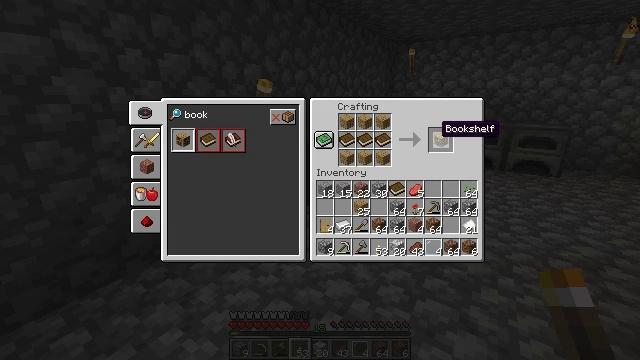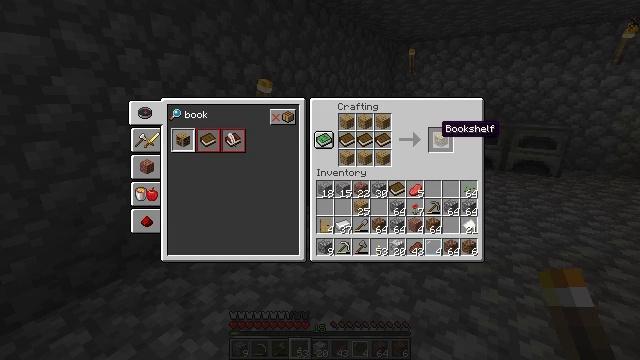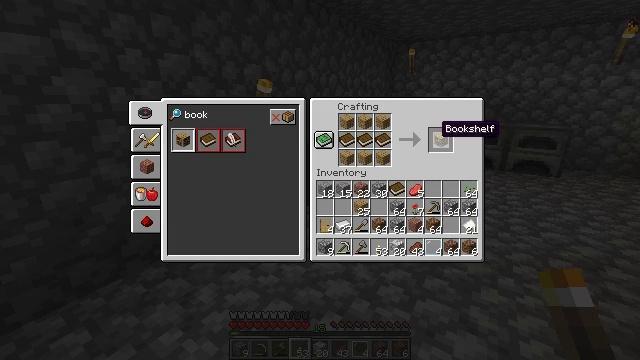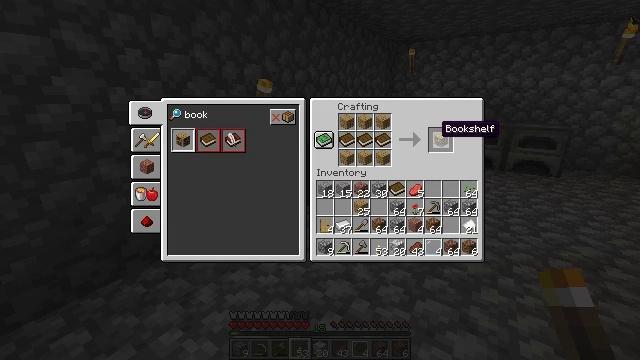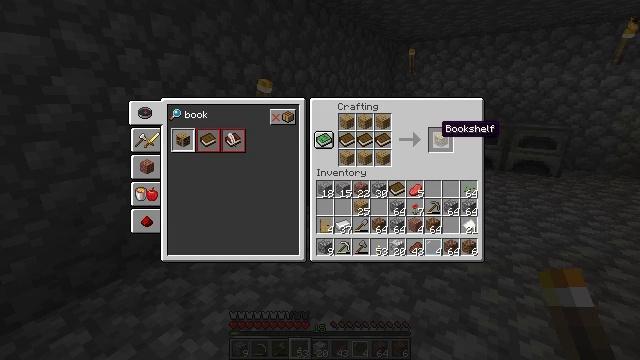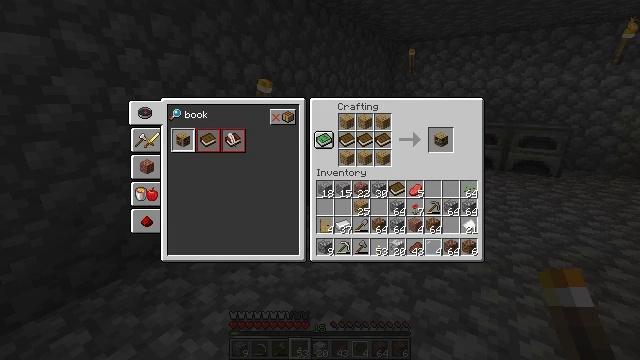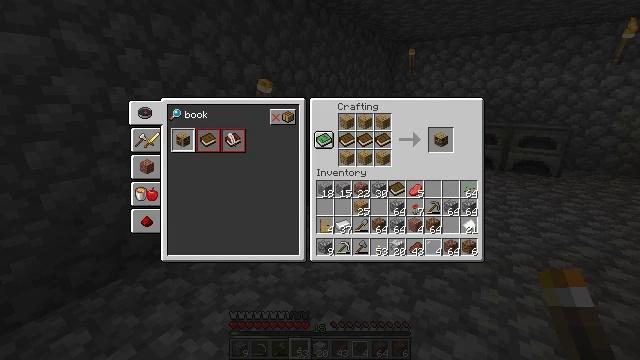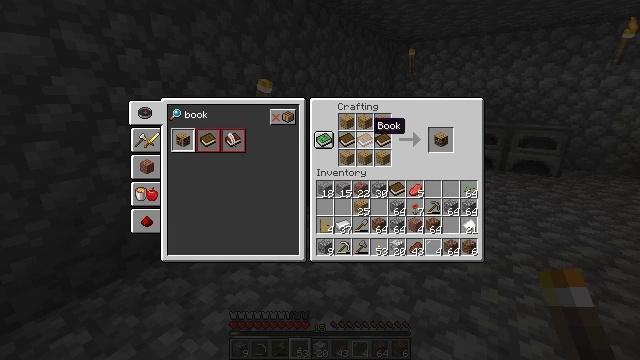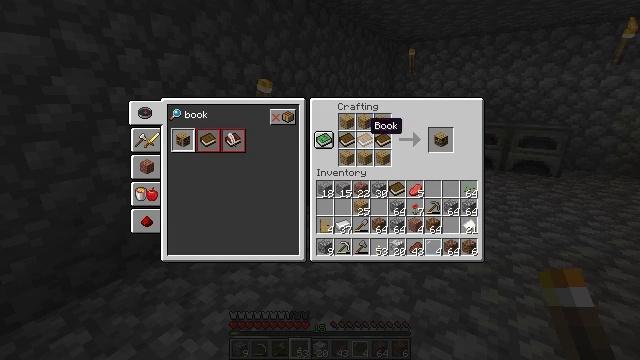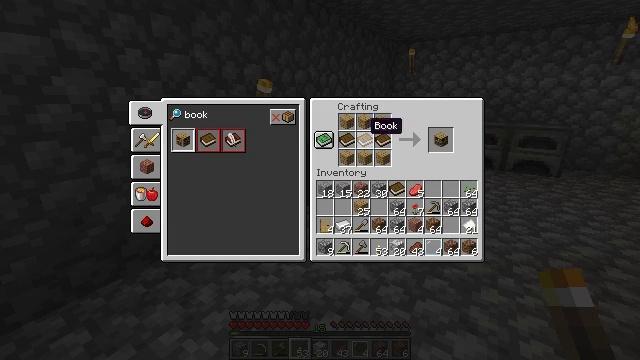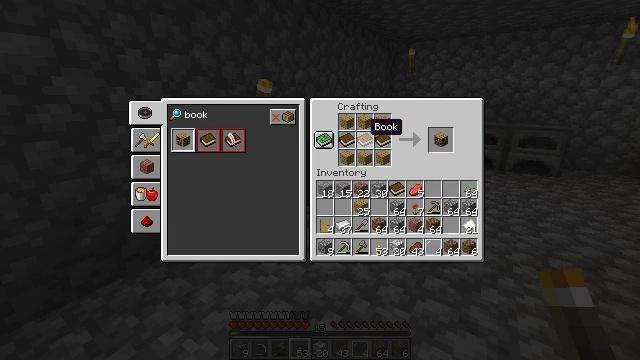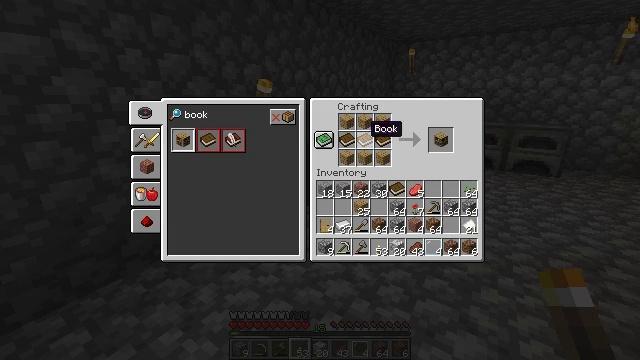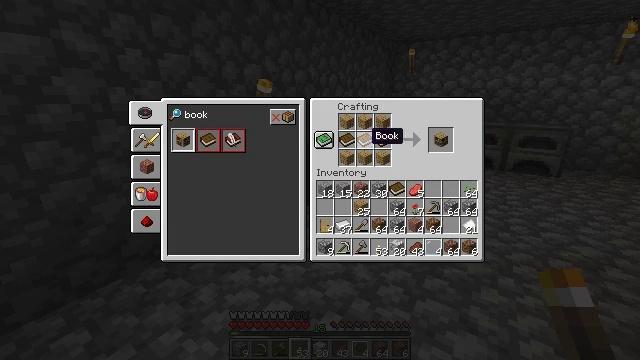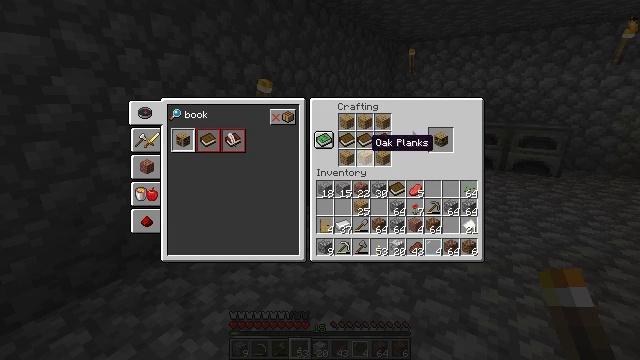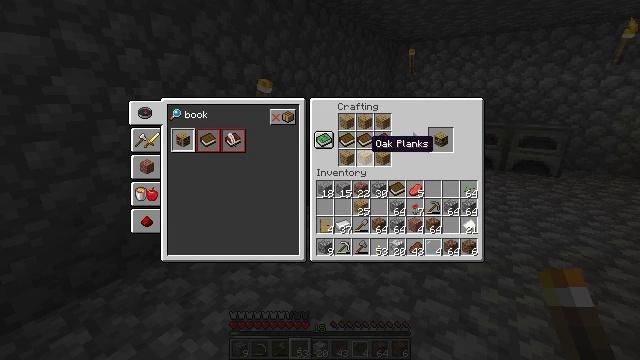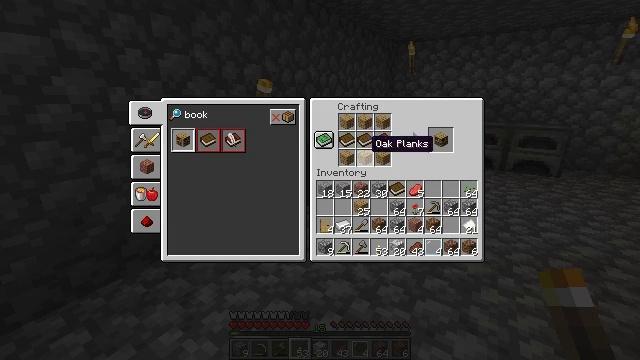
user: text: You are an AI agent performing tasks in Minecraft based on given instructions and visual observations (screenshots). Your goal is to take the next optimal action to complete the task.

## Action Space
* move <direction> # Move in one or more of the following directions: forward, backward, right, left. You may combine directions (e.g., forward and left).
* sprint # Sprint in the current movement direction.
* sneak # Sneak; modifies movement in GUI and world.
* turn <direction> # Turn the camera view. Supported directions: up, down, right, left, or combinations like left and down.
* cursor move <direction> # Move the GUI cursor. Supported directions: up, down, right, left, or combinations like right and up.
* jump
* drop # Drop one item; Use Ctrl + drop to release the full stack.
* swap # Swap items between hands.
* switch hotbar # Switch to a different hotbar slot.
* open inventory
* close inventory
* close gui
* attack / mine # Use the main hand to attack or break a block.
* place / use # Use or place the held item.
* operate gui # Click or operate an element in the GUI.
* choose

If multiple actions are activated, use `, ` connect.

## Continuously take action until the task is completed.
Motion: motion action
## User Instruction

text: Prepare books and planks to make a bookshelf.
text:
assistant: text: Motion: no_op
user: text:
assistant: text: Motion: no_op
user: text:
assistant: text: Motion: no_op
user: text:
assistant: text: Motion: no_op
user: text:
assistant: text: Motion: no_op
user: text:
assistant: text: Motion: cursor move left
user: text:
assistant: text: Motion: cursor move left
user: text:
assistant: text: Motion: no_op
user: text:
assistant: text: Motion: no_op
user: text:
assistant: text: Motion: no_op
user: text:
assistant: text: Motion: no_op
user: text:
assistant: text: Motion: no_op
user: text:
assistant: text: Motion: cursor move down
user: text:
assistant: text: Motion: no_op
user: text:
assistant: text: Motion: no_op
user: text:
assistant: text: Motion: no_op
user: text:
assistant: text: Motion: no_op
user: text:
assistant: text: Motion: no_op
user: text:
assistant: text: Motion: no_op
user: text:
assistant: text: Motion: no_op
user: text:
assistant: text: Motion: no_op
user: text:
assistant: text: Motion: cursor move left
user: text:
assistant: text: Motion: cursor move left
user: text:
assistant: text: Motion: cursor move left
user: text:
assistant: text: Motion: no_op
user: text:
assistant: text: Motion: no_op
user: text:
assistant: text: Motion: no_op
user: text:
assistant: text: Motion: no_op
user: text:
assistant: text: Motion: cursor move right
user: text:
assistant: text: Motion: cursor move right